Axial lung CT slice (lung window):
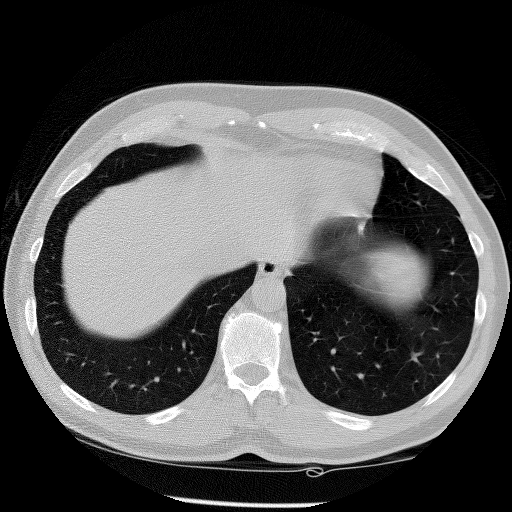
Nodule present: no